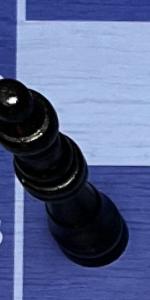
Label: Queen_Black